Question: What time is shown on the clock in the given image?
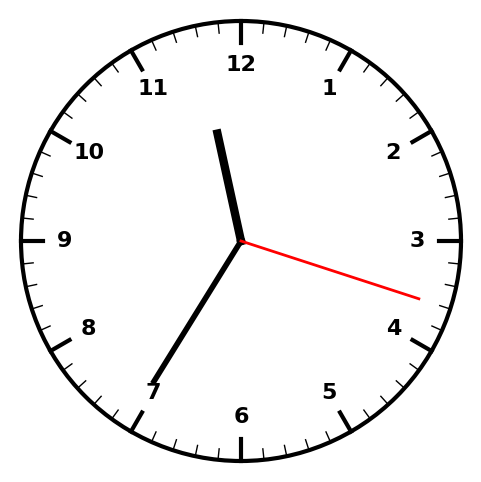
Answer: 11:35:18